Question: How i can make custom ListView with JavaFx for my app. I need HBox with image and 2 Labels for each line listView.
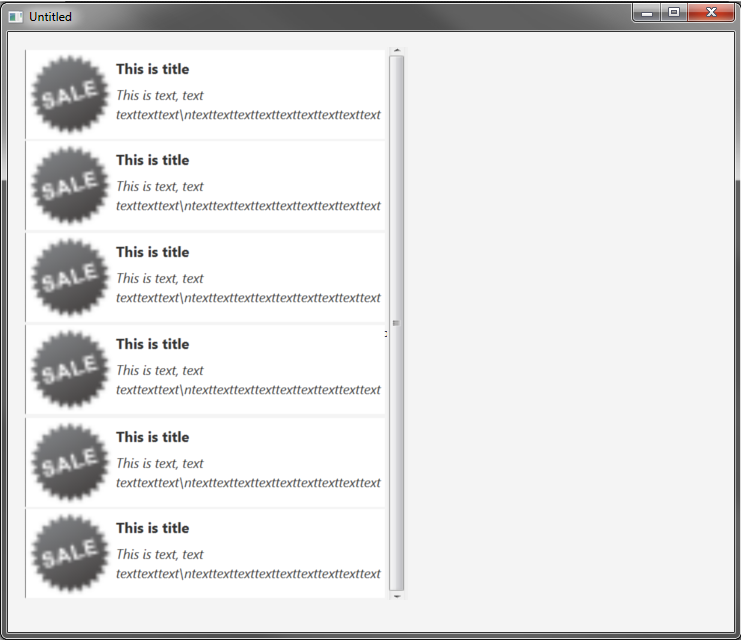
Answer: You can provide a custom CellFactory via see <URL>

Working example
'''
import javafx.application.Application;
import javafx.collections.FXCollections;
import javafx.collections.ObservableList;
import javafx.scene.Scene;
import javafx.scene.control.Label;
import javafx.scene.control.ListCell;
import javafx.scene.control.ListView;
import javafx.scene.layout.HBox;
import javafx.scene.layout.StackPane;
import javafx.scene.layout.VBox;
import javafx.scene.text.Text;
import javafx.stage.Stage;
import javafx.util.Callback;
public class CustomListView extends Application {
private static class CustomThing {
private String name;
private int price;
public String getName() {
return name;
}
public int getPrice() {
return price;
}
public CustomThing(String name, int price) {
super();
this.name = name;
this.price = price;
}
}
public static void main(String[] args) {
launch(args);
}
@Override
public void start(Stage primaryStage) {
ObservableList<CustomThing> data = FXCollections.observableArrayList();
data.addAll(new CustomThing("Cheese", 123), new CustomThing("Horse", 456), new CustomThing("Jam", 789));
final ListView<CustomThing> listView = new ListView<CustomThing>(data);
listView.setCellFactory(new Callback<ListView<CustomThing>, ListCell<CustomThing>>() {
@Override
public ListCell<CustomThing> call(ListView<CustomThing> listView) {
return new CustomListCell();
}
});
StackPane root = new StackPane();
root.getChildren().add(listView);
primaryStage.setScene(new Scene(root, 200, 250));
primaryStage.show();
}
private class CustomListCell extends ListCell<CustomThing> {
private HBox content;
private Text name;
private Text price;
public CustomListCell() {
super();
name = new Text();
price = new Text();
VBox vBox = new VBox(name, price);
content = new HBox(new Label("[Graphic]"), vBox);
content.setSpacing(10);
}
@Override
protected void updateItem(CustomThing item, boolean empty) {
super.updateItem(item, empty);
if (item != null && !empty) { // <== test for null item and empty parameter
name.setText(item.getName());
price.setText(String.format("%d $", item.getPrice()));
setGraphic(content);
} else {
setGraphic(null);
}
}
}
}
'''
---